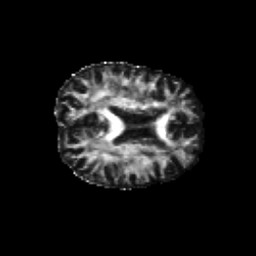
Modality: FA
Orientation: axial
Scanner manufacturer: siemens
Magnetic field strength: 3 T
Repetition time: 6.8 s
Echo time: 0.093 s